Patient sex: M
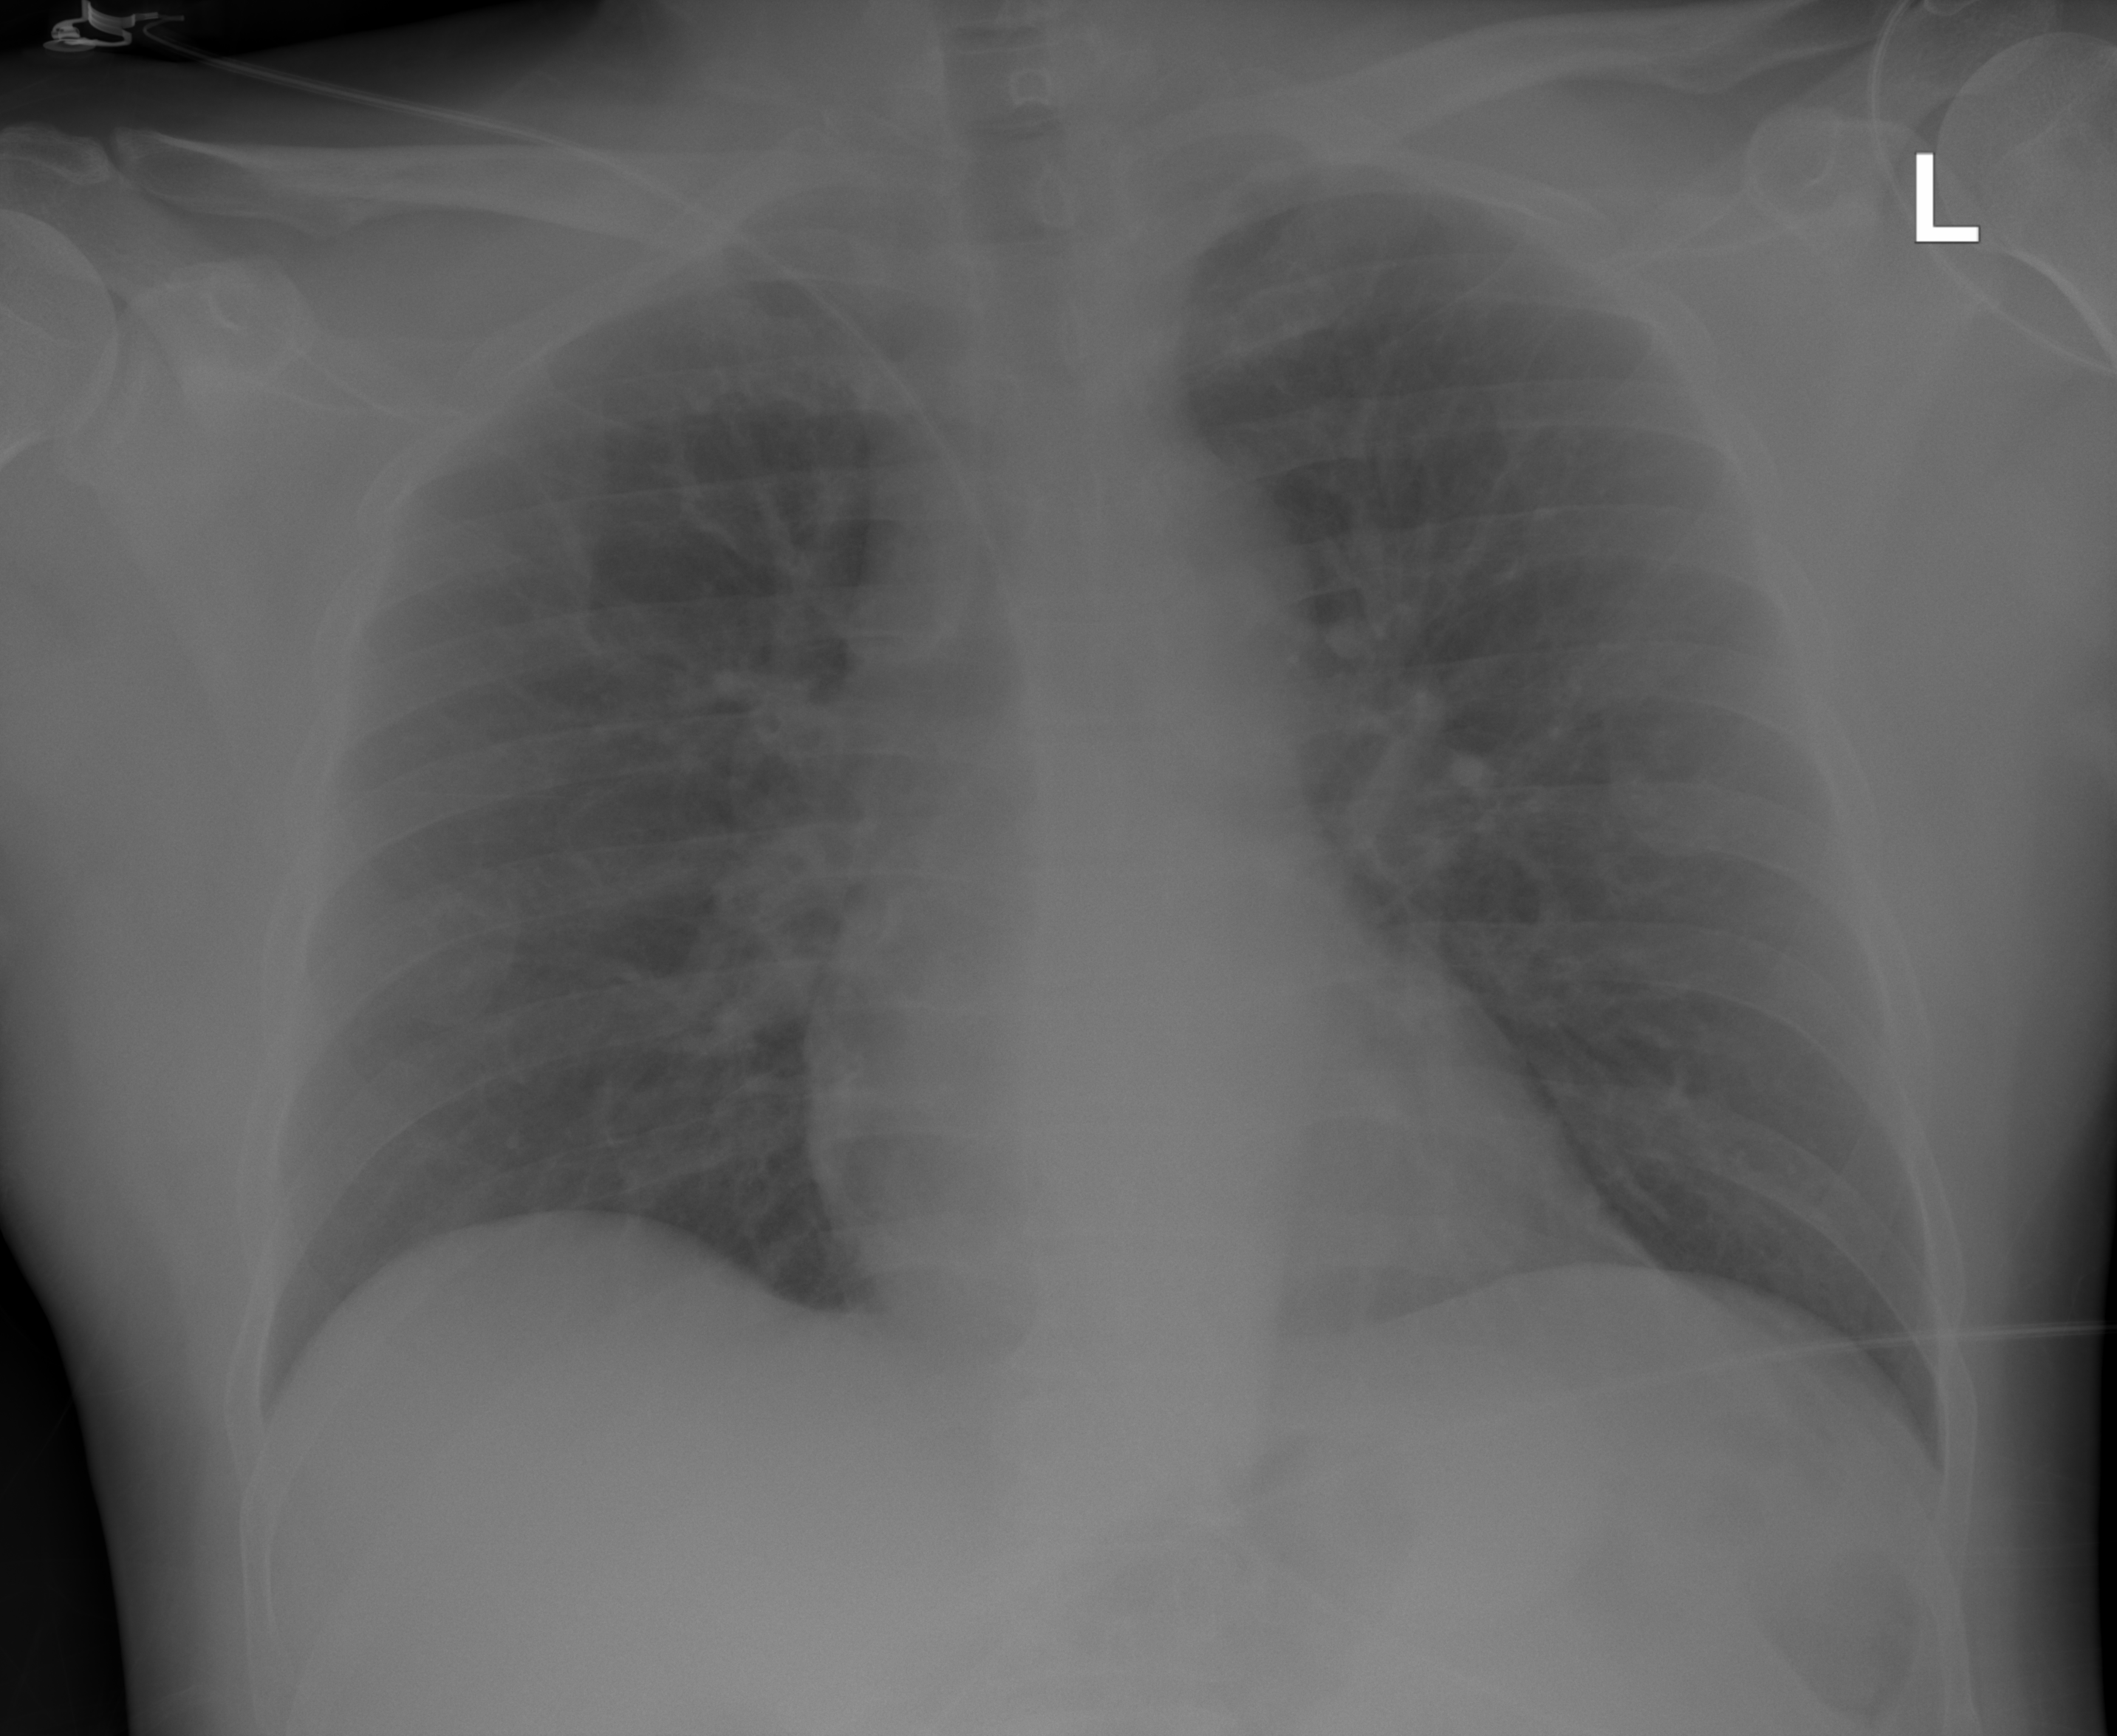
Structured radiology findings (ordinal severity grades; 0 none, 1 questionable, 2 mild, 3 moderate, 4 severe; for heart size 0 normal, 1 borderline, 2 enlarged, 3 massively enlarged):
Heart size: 0
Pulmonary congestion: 2
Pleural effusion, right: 0
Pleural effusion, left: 0
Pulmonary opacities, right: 0
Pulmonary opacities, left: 0
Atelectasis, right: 0
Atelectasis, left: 0